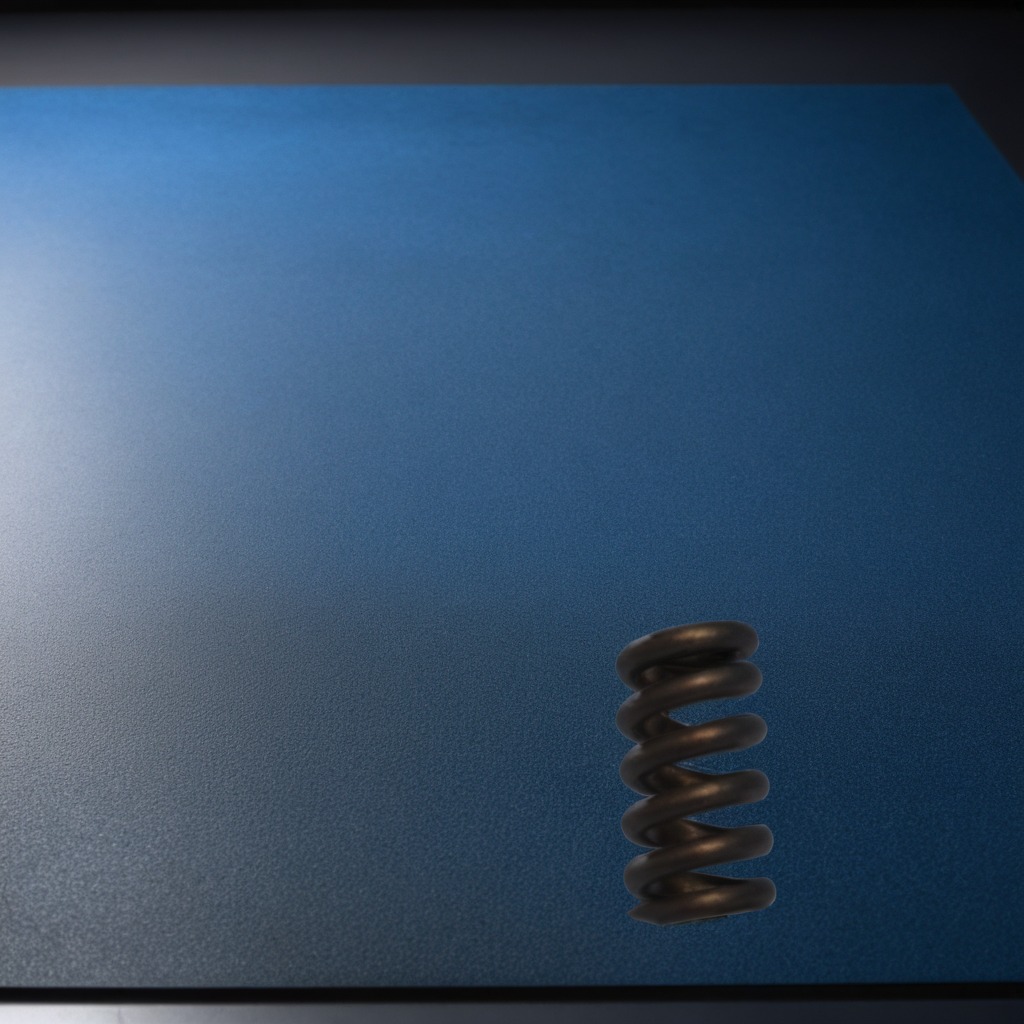
A coiled metal spring lies on the tabletop.